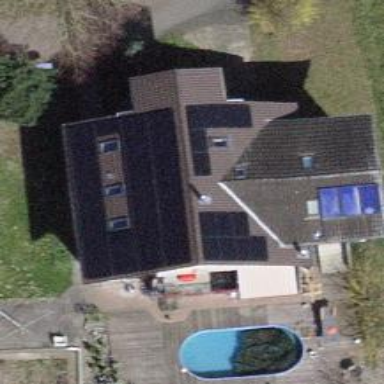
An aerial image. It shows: Solar photovoltaic panel generator.